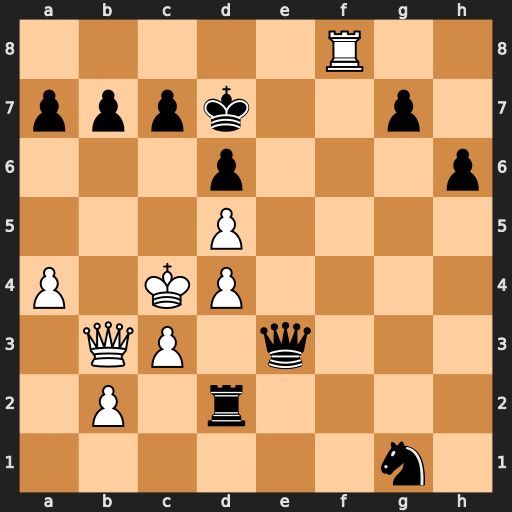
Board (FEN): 5R2/pppk2p1/3p3p/3P4/P1KP4/1QP1q3/1P1r4/6n1
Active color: w
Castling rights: -
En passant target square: -
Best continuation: Qb5+ c6 Qxb7#